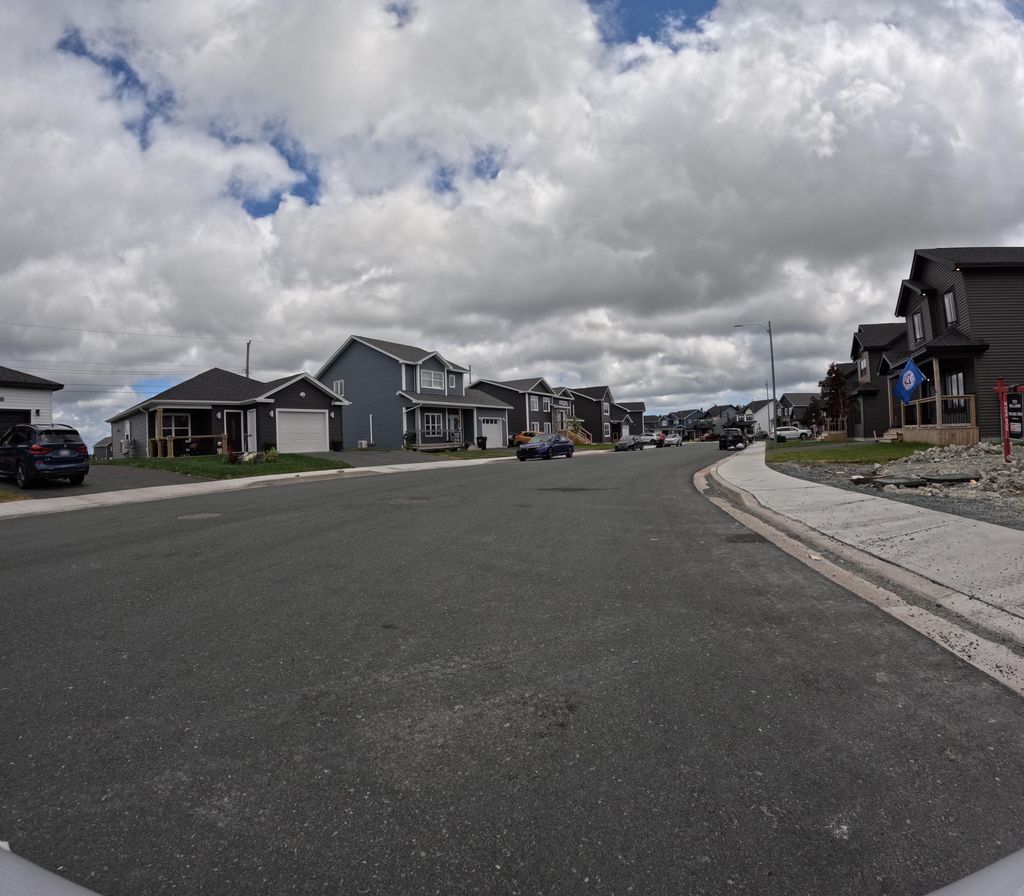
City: st_johns